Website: macys
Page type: billing-address
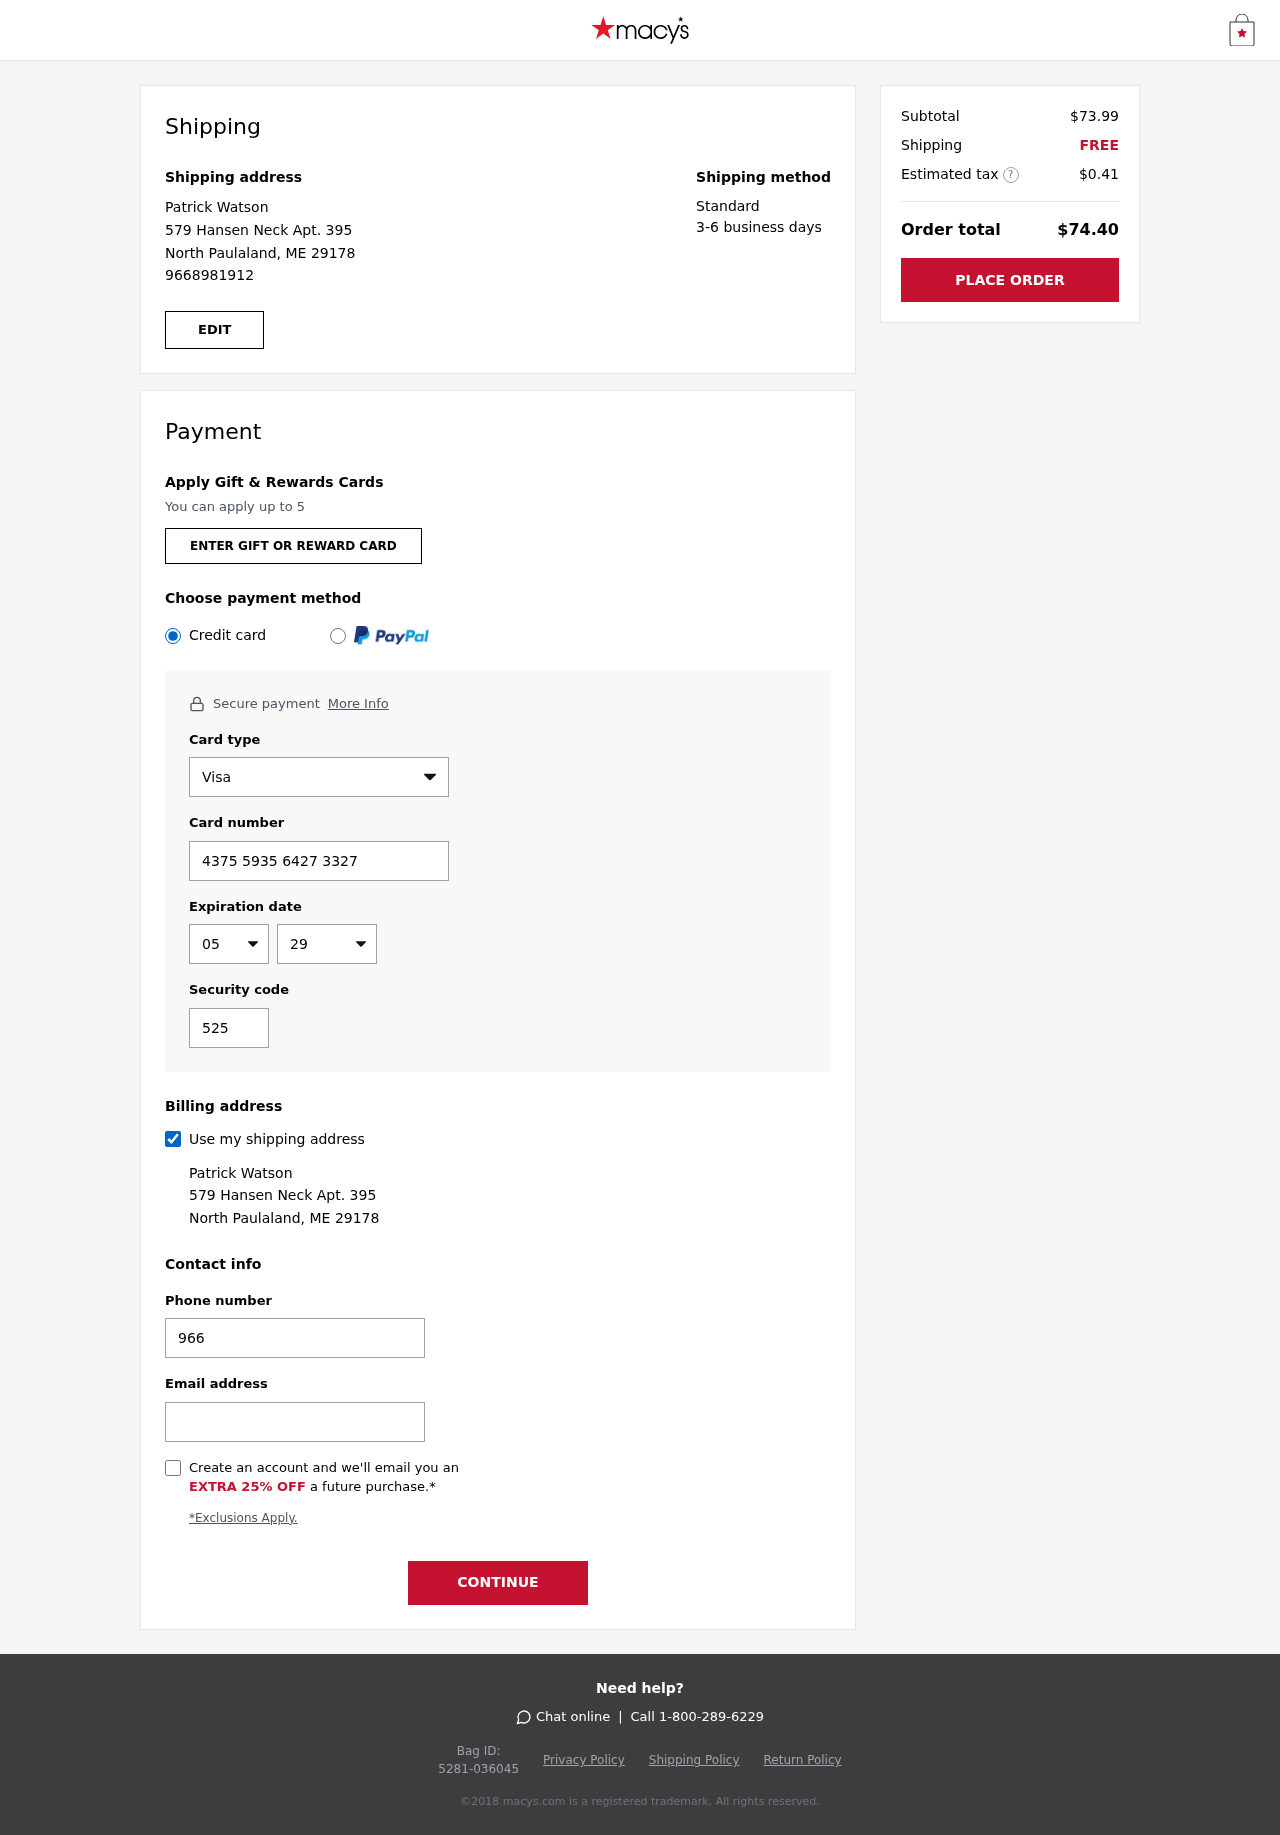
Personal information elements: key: PII_CARD_CVV
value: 525
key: PII_CARD_EXPIRY_MONTH
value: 05
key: PII_CARD_EXPIRY_YEAR
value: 29
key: PII_CARD_NUMBER
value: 4375 5935 6427 3327
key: PII_CARD_TYPE
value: Visa
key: PII_EMAIL
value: patrick_watson@gmail.com
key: PII_FULLNAME
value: Patrick Watson
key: PII_PHONE
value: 9668981912
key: PII_STREET
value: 579 Hansen Neck Apt. 395
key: PII_CITY_STATE_ZIP
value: North Paulaland, ME 29178
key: PII_FIRSTNAME
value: Patrick
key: PII_LASTNAME
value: Watson
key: PII_FULLNAME2
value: Patrick Watson
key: PII_FULLNAME3
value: Patrick Watson
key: PII_FIRSTNAME2
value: Patrick
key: PII_FIRSTNAME3
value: Patrick
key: PII_LASTNAME2
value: Watson
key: PII_LASTNAME3
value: Watson
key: PII_FIRSTNAME_DERIVED
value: Patrick
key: PII_LASTNAME_DERIVED
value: Watson
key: PII_FULLNAME_DERIVED
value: Patrick Watson
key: PII_NAME_FULL_DERIVED
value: Patrick Watson
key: PII_PHONE2
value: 9668981912
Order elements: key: ORDER_SUBTOTAL
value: $73.99
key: ORDER_SHIPPING_COST
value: FREE
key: ORDER_TAX
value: $0.41
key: ORDER_TOTAL
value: $74.40